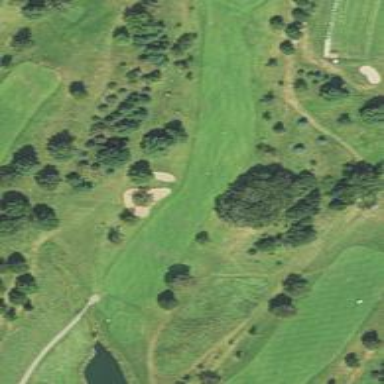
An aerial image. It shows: Rough grassy area used for golf.